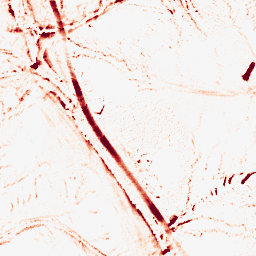
Category: morphological
Decomposition family: morphological
Decomposition parameters: operation: opening
size: 5
Upsampling method: cubic_mitchell
Upsampling parameters: scale: 8
Upsampling scale: 8